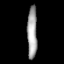
Tissue: prostate
Cell type: T cells
Senescence score: 0.3083
Nuclear area (px): 509
Mean DAPI intensity: 160.352